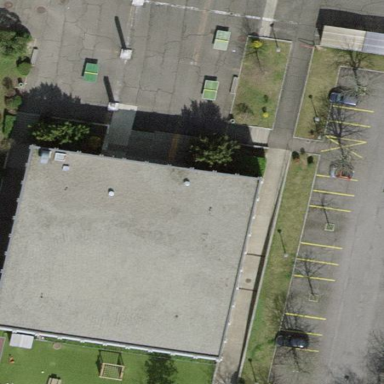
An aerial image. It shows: Public building.